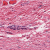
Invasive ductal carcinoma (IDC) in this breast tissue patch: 0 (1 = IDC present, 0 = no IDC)